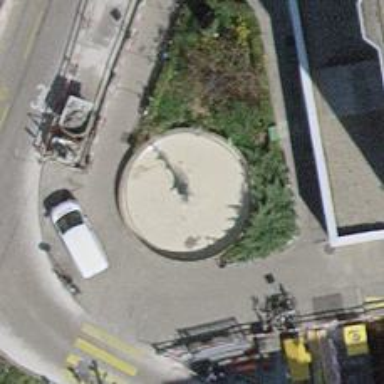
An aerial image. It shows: Decorative fountain.